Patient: sex F, age 75
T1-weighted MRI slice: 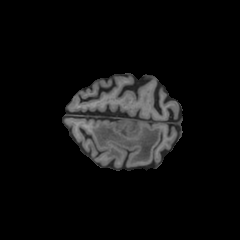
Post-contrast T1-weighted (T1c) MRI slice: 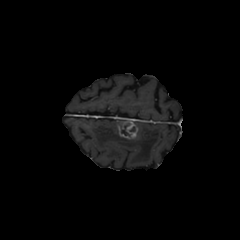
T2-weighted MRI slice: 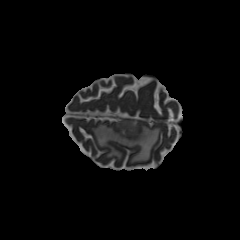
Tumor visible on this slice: yes
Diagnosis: Glioblastoma, IDH-wildtype
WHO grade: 4